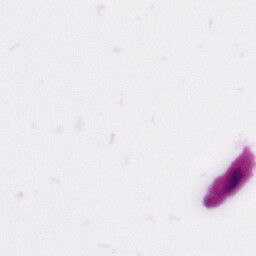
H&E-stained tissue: Pancreatic